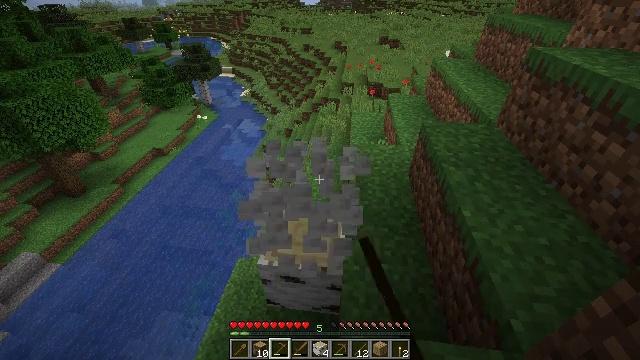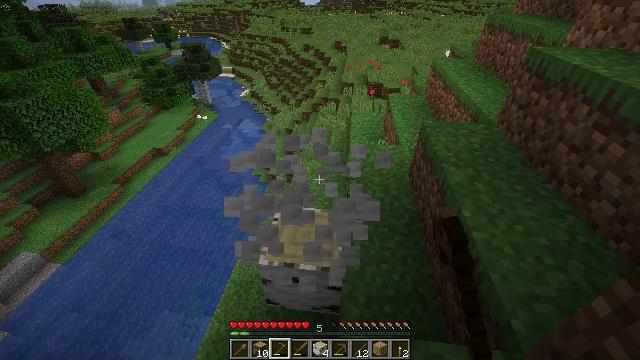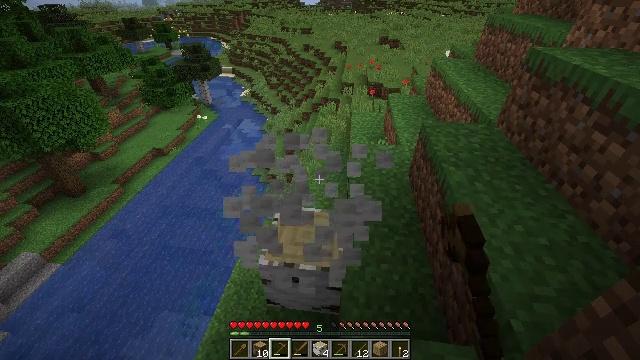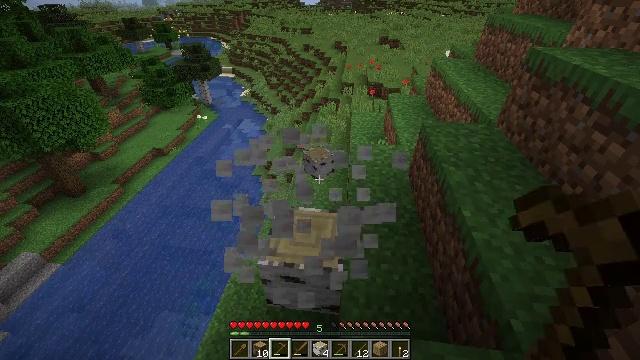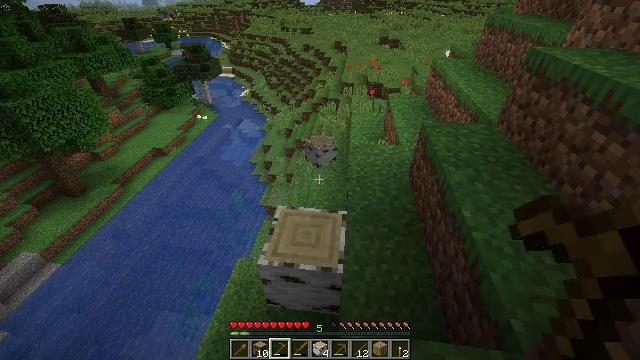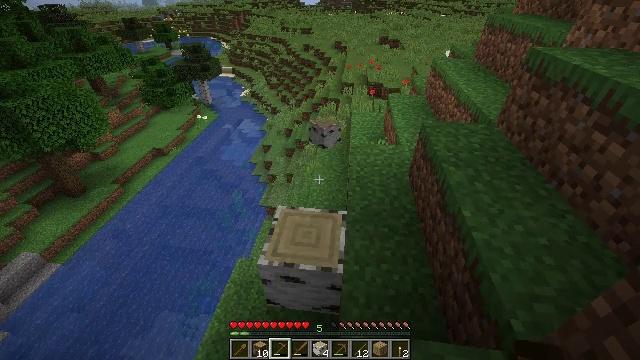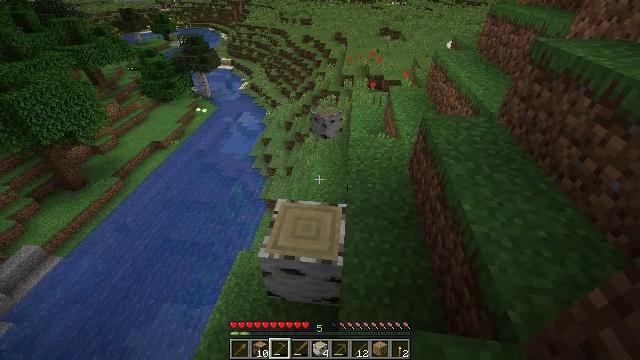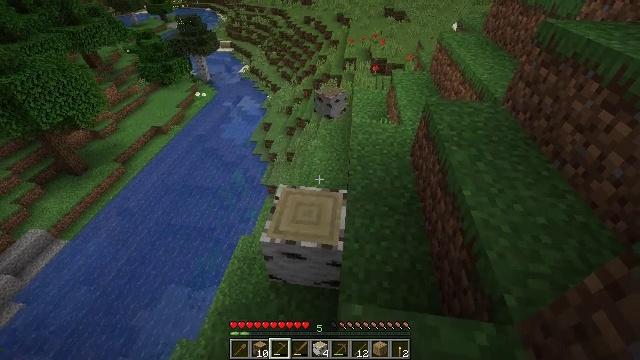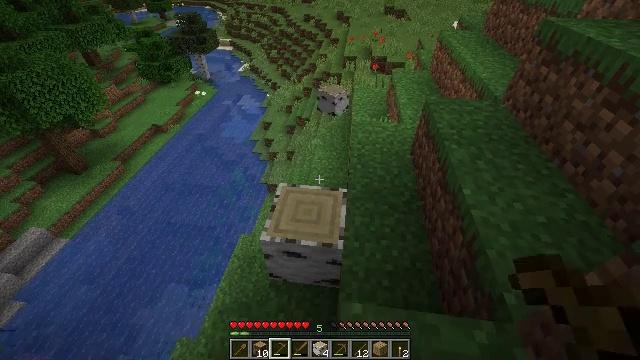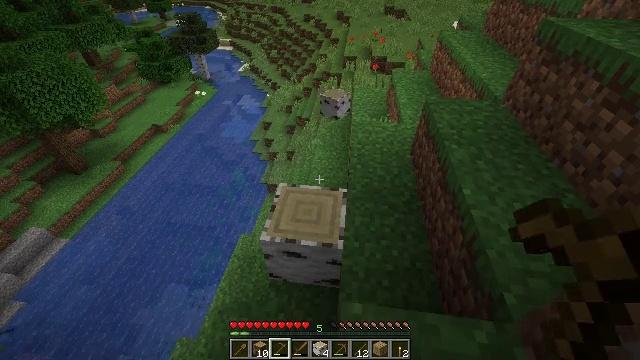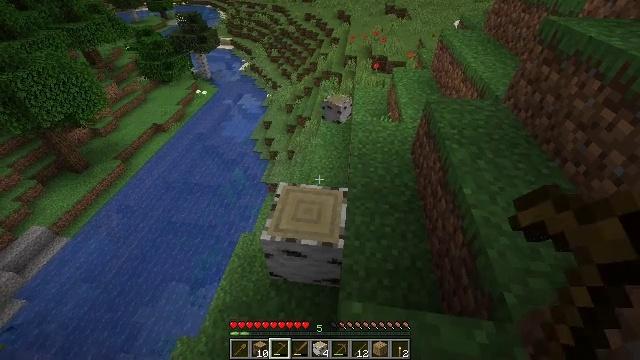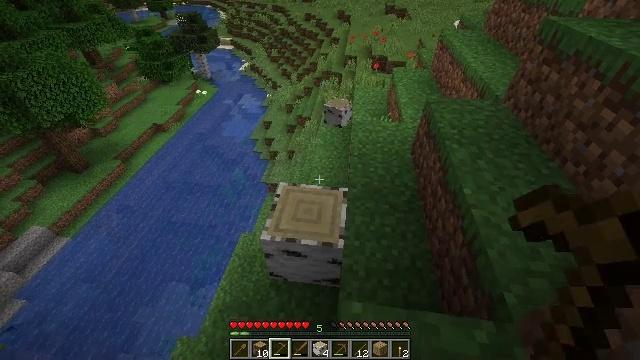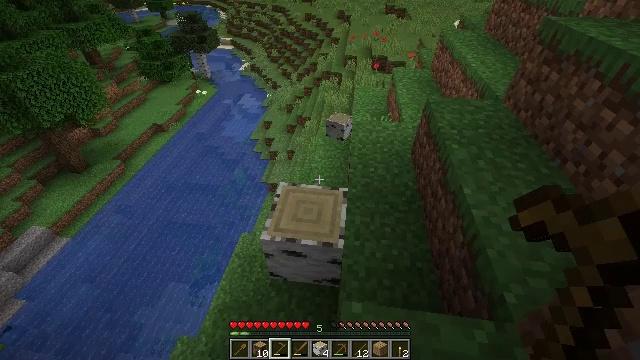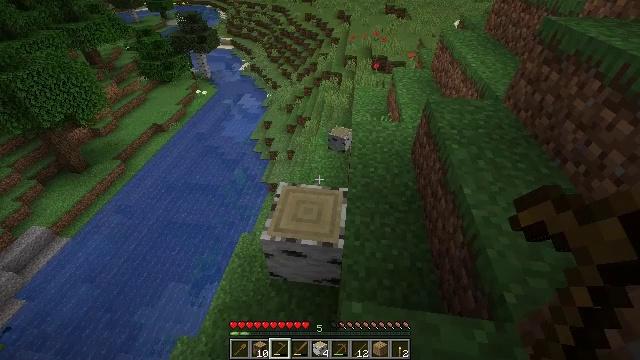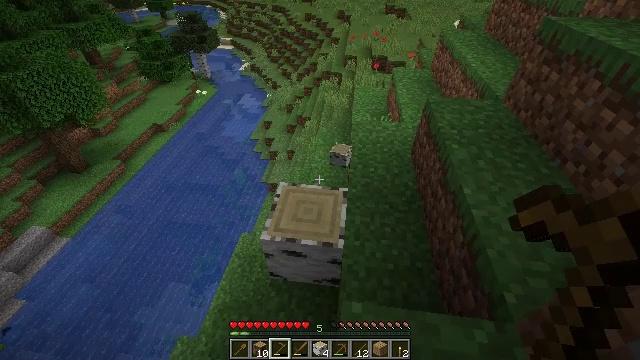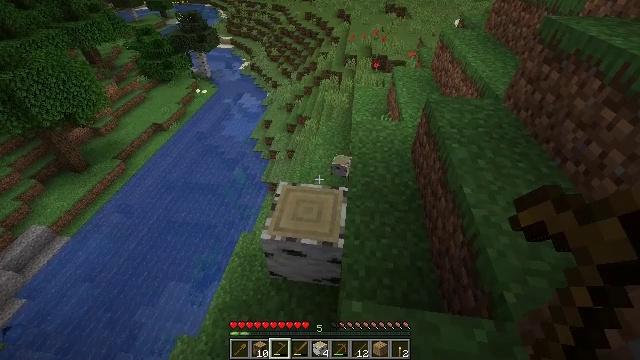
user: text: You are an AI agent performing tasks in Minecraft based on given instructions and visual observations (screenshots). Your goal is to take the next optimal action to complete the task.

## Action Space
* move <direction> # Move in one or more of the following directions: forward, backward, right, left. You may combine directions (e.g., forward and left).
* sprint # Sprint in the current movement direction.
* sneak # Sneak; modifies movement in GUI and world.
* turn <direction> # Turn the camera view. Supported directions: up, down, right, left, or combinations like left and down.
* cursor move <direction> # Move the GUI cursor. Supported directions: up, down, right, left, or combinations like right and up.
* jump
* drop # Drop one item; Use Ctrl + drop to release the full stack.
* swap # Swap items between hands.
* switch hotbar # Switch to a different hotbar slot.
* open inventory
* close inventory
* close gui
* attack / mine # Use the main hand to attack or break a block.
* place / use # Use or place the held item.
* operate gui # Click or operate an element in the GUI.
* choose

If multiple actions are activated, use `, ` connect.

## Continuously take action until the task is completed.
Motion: motion action
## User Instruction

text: Chop down the birch log.
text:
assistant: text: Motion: attack / mine
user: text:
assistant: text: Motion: attack / mine
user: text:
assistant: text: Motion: attack / mine
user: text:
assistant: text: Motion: attack / mine
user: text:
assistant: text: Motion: attack / mine
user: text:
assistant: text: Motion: turn down, attack / mine
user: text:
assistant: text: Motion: turn down, attack / mine
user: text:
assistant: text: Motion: attack / mine
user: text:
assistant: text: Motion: attack / mine
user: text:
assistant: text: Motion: attack / mine
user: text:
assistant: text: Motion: attack / mine
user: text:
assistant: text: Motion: attack / mine
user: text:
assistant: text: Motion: attack / mine
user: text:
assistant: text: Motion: attack / mine
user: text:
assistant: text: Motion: attack / mine
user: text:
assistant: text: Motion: attack / mine
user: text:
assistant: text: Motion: turn down, attack / mine
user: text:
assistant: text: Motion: attack / mine
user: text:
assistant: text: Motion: attack / mine
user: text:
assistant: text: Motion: attack / mine
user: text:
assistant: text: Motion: attack / mine
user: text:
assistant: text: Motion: attack / mine
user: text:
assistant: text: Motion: attack / mine
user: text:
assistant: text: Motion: attack / mine
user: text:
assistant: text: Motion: attack / mine
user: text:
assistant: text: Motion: attack / mine
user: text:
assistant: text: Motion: move forward
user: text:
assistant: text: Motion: move forward
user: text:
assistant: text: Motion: move forward
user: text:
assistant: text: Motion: move forward